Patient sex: M
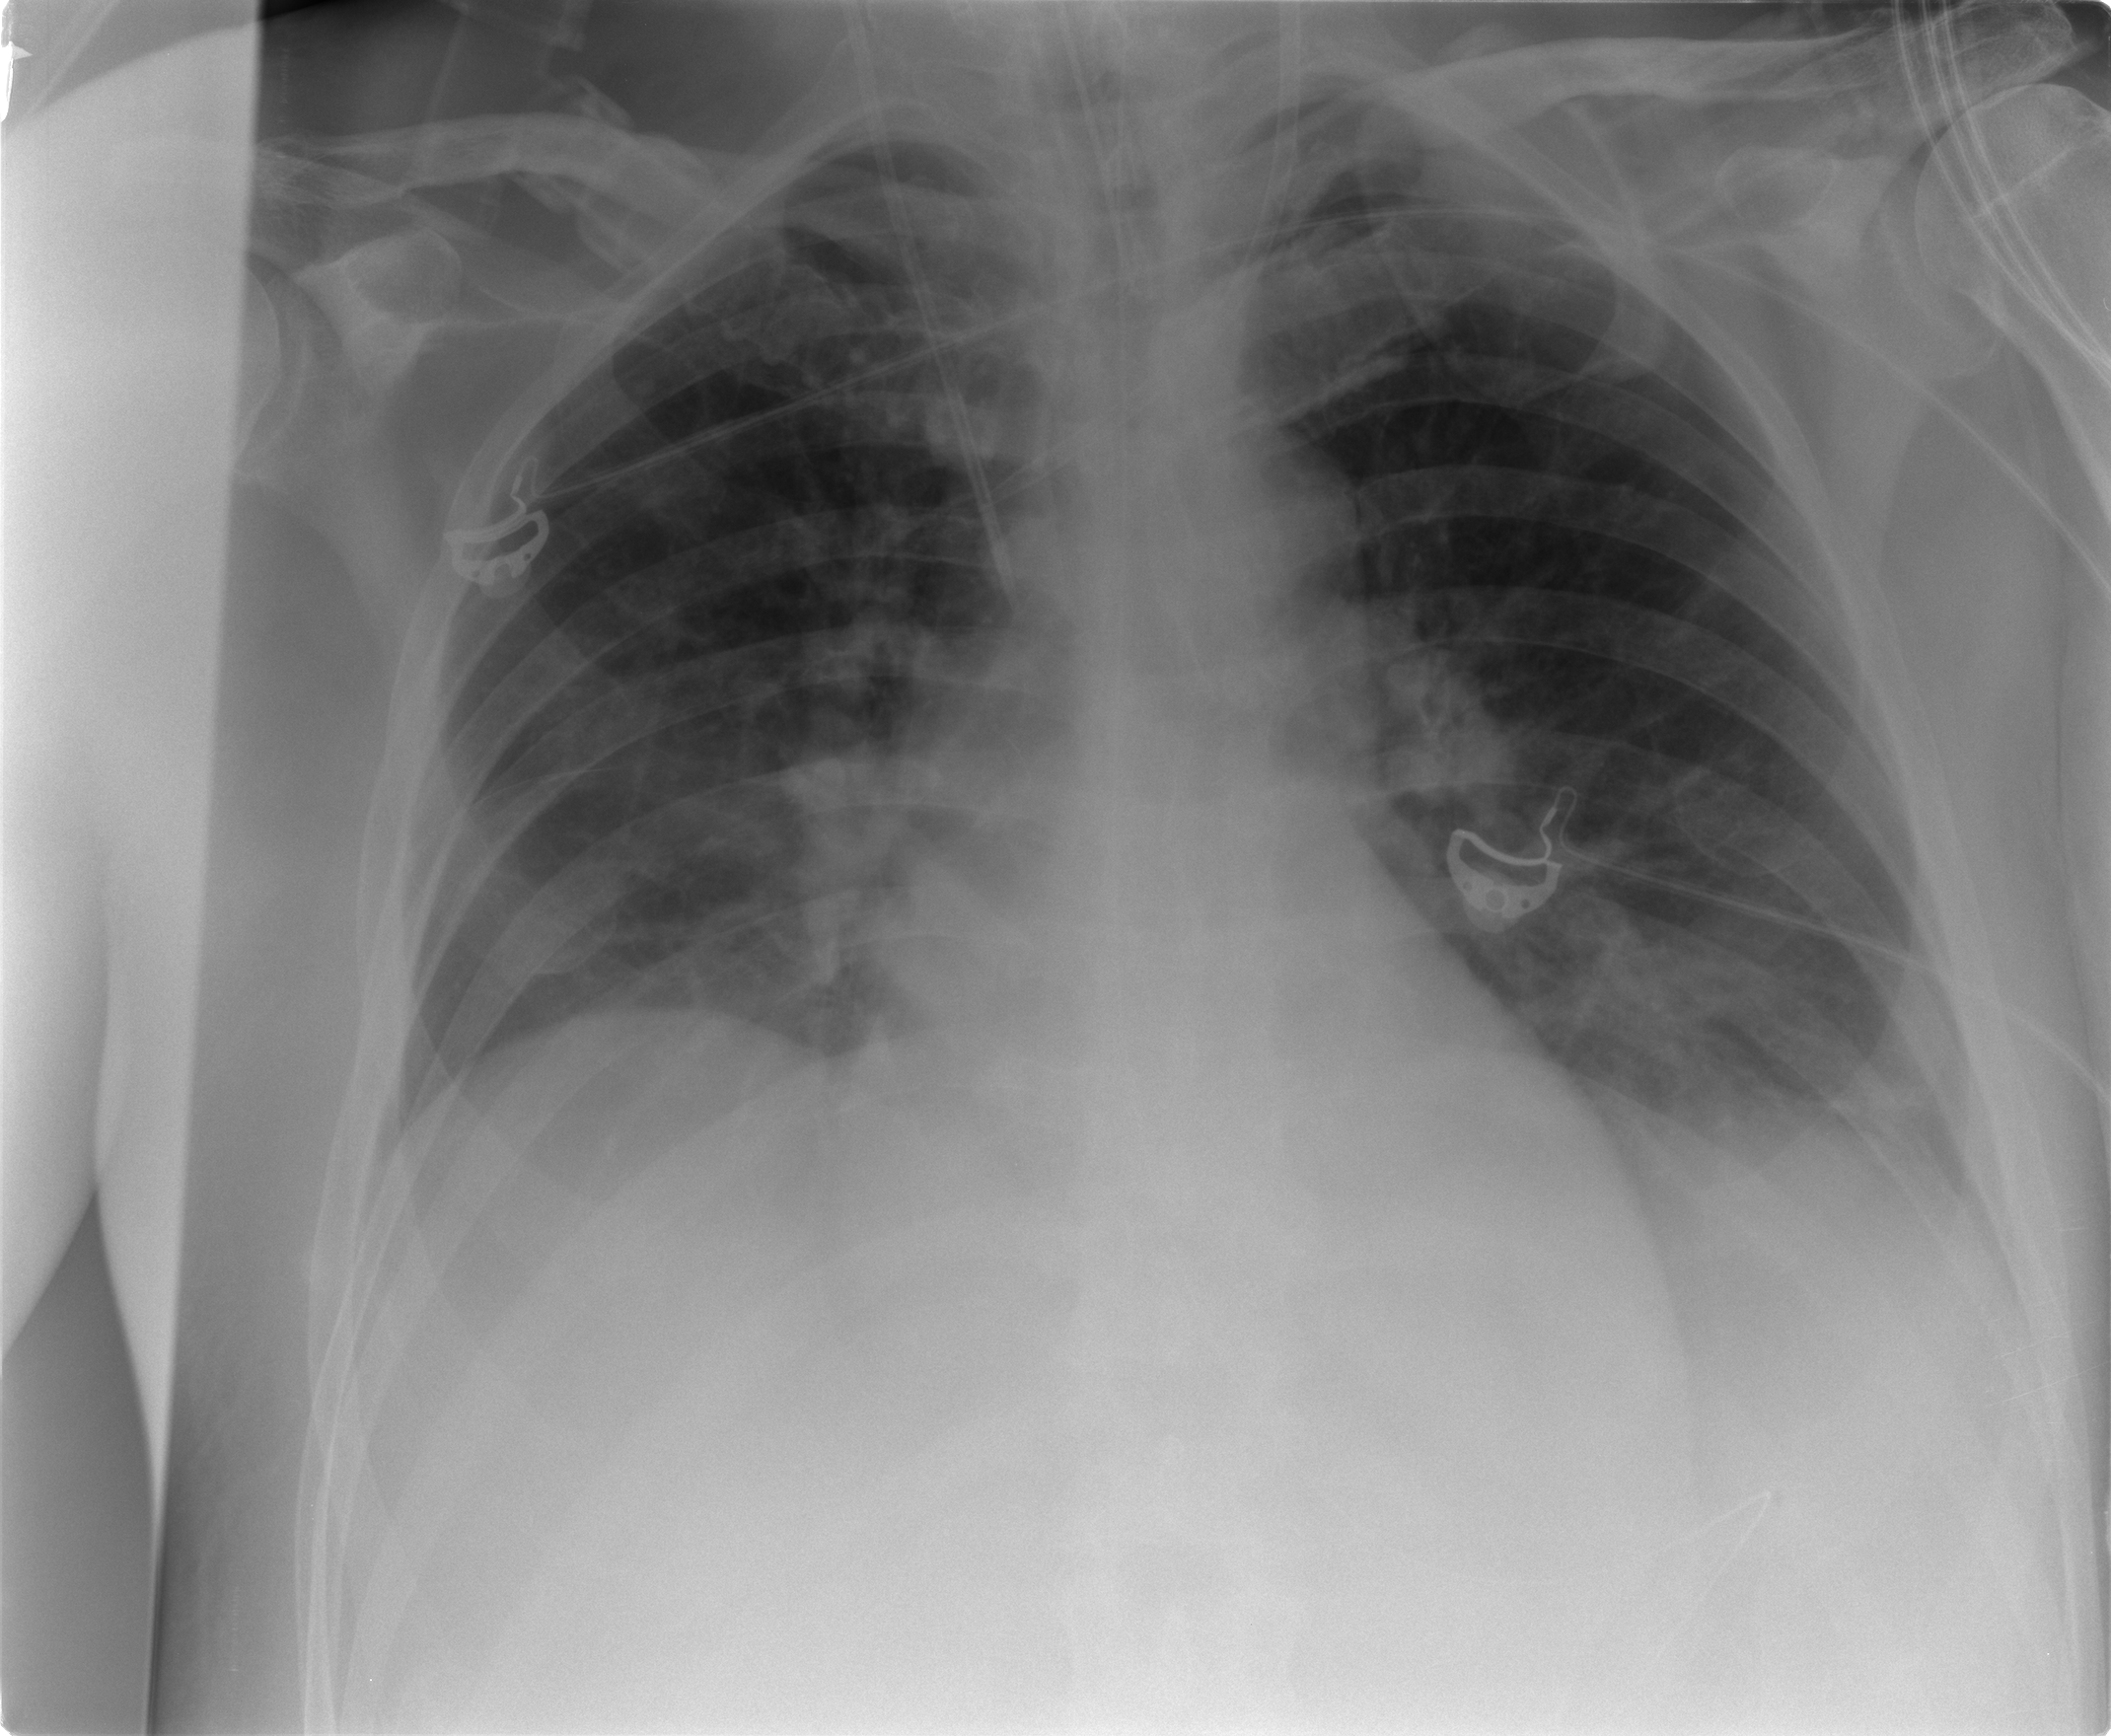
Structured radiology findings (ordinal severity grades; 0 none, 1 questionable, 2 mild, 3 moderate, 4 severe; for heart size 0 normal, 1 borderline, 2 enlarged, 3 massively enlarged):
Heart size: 0
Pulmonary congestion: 1
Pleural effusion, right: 1
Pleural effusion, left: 1
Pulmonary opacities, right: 1
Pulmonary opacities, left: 1
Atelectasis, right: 2
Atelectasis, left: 2